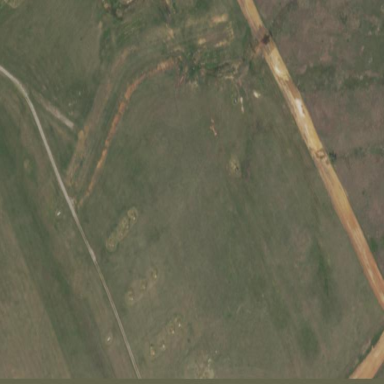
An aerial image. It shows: Military range.